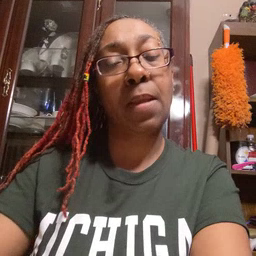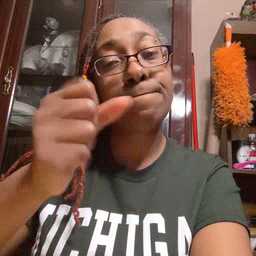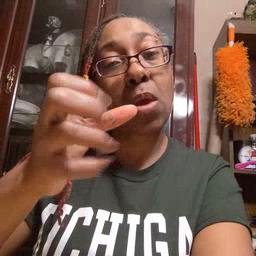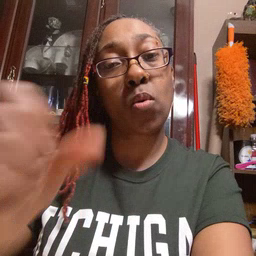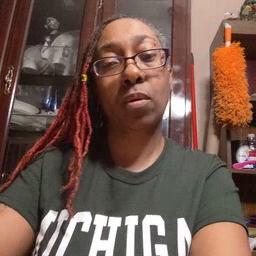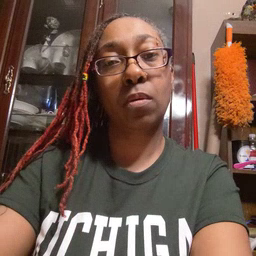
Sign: milk